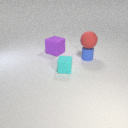
small blue rubber cylinder behind small cyan rubber cube